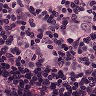
Metastatic tissue present: yes